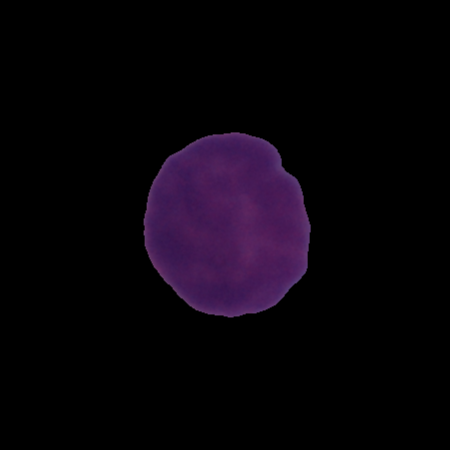
Label: cancer